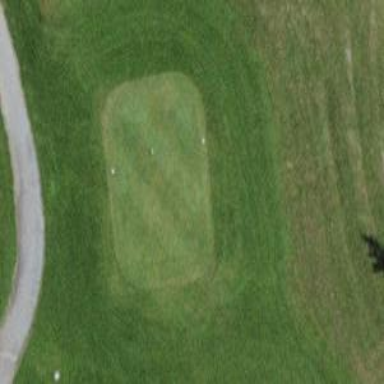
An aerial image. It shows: Golf tee.